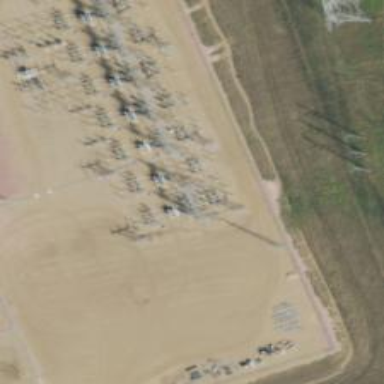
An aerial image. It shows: Lattice structure tower used for power transmission.